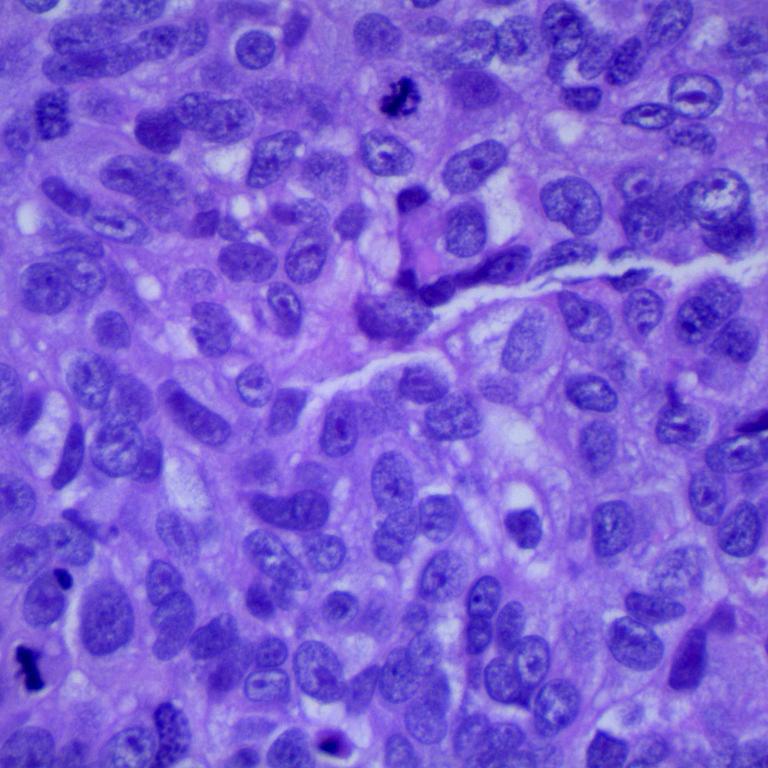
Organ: lung
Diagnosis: squamous carcinomas